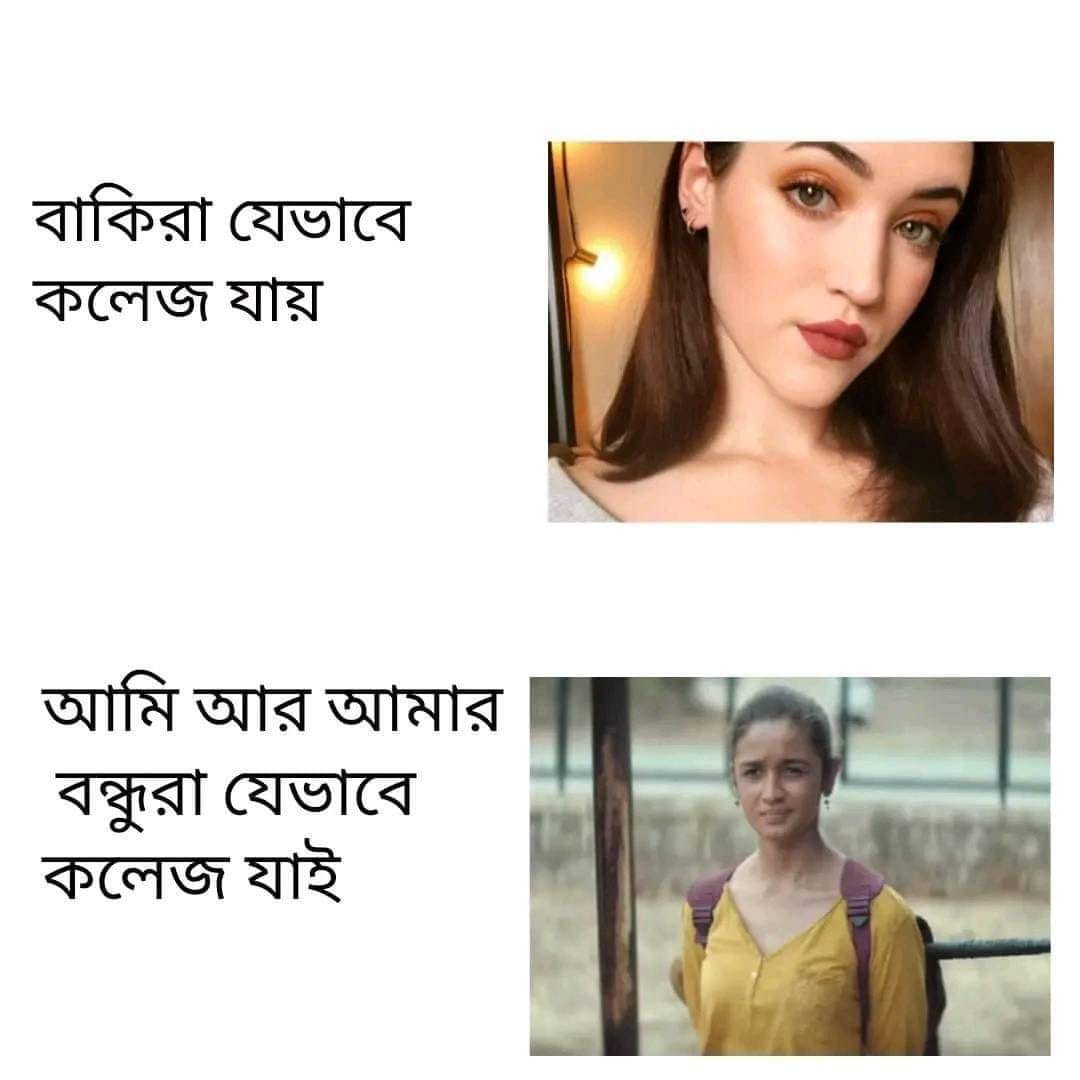
Text: বাকিরা যেভাবে কলেজ যায় আমি আর আমার বন্ধুরা যেভাবে কলেজ যাই
Label: Non Hate